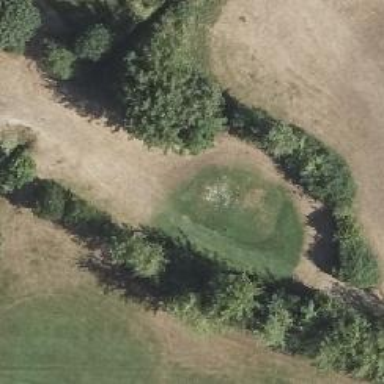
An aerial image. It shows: Golf tee.